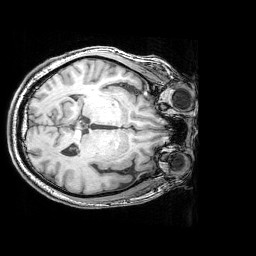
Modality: T1w
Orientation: axial